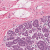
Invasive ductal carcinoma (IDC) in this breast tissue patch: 0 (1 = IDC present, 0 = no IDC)